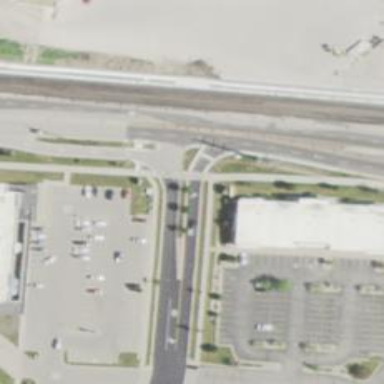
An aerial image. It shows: Secondary link road.